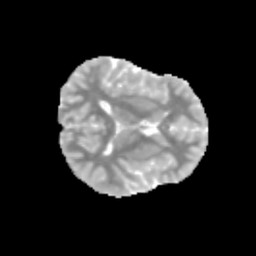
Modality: MD
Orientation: axial
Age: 11
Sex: female
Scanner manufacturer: siemens
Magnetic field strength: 3 T
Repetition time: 3.8 s
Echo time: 0.07 s